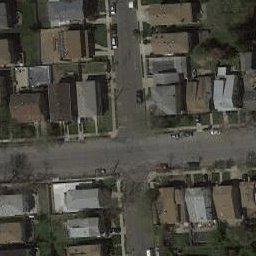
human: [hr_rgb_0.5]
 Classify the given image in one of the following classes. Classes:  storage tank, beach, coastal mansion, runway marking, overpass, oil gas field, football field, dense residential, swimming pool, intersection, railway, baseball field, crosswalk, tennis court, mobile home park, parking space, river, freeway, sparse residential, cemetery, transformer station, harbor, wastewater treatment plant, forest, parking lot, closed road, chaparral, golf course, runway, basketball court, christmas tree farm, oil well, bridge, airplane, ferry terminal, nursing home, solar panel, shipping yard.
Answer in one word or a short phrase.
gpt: intersection